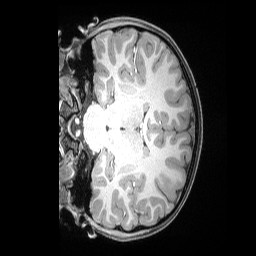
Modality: T1w
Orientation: coronal
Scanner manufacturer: siemens
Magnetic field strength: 3 T
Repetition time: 2.53 s
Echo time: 0.00169 s